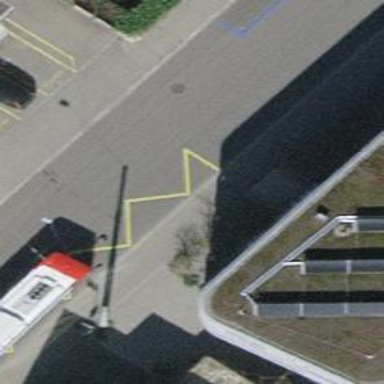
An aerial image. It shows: Platform for public transport and road usage.